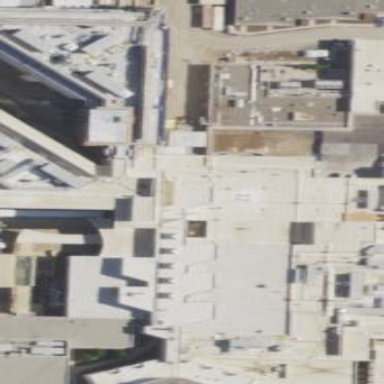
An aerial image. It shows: Hospital building.